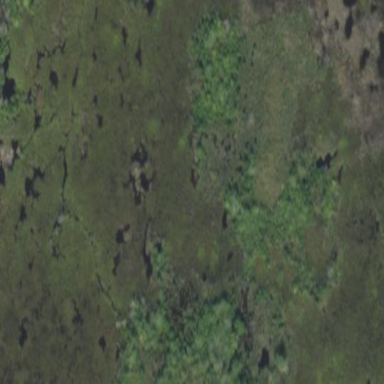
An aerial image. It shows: Saltmarsh wetland characterized by plant community of Saltwater Marshes/Halophytic Herbaceous Prairie.